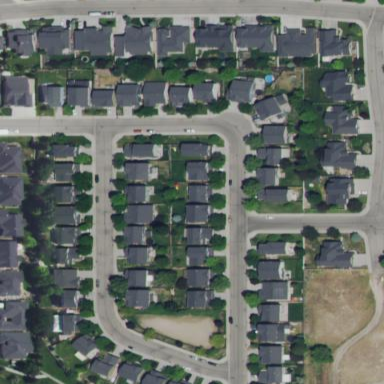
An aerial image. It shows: Sidewalk.